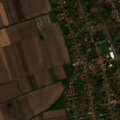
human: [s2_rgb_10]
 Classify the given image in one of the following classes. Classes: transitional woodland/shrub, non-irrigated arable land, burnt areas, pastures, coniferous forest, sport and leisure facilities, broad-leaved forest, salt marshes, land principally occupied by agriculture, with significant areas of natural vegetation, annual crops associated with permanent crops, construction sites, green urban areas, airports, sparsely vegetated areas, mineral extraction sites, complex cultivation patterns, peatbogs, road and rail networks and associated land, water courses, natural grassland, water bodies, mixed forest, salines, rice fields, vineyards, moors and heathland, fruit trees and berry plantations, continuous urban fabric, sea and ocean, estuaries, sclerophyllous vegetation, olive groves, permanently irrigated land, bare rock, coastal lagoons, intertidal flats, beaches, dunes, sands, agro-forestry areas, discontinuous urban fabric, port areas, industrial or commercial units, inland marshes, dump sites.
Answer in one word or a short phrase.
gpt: discontinuous urban fabric, non-irrigated arable land, complex cultivation patterns